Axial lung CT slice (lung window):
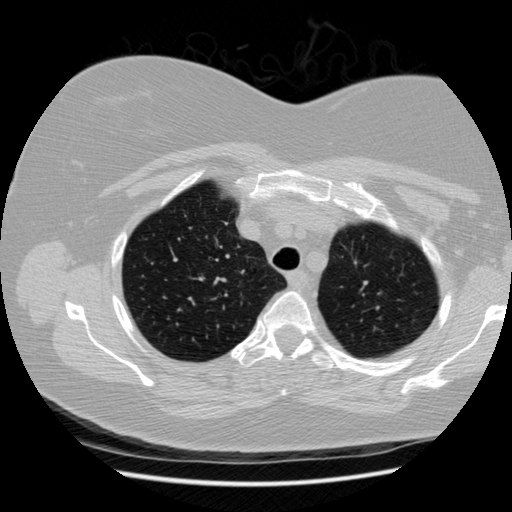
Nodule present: no